Question: I've deployed to a VPS, but when visiting to my site, message shows:
> We're sorry but something went wrong.
How could I start to debug?
I've deployed this commit successfully to heroku before. And before pushing to VPS, the site was running well.
I tried to see the 'log/production.log', but it only says 'Connecting to database specified by database.yml'

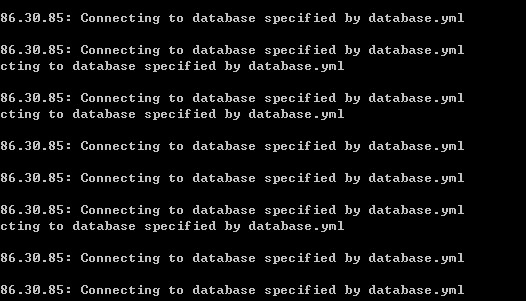
Answer: Start with logs. Set more verbose log level to see what happens: set 'config.log_level = :debug' in your 'config/environments/production.rb'
More general, try something like <URL> to see details about your production errors.